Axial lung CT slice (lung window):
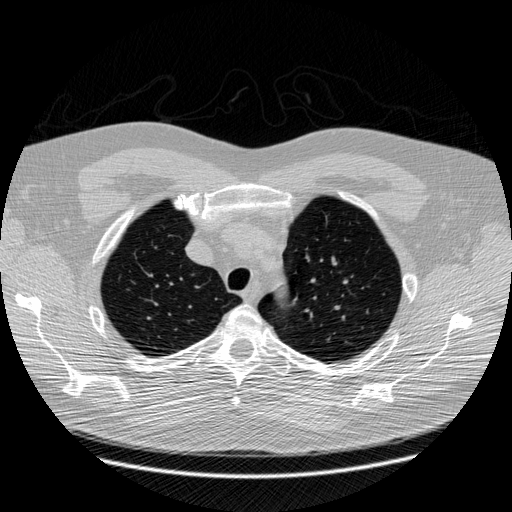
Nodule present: no